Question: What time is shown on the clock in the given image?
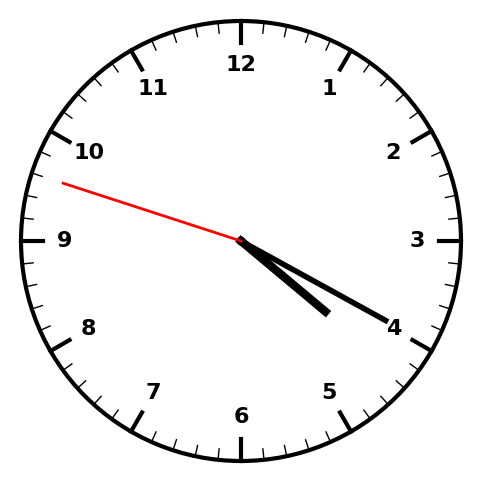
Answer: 04:19:48